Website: lowes
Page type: customer-info-address
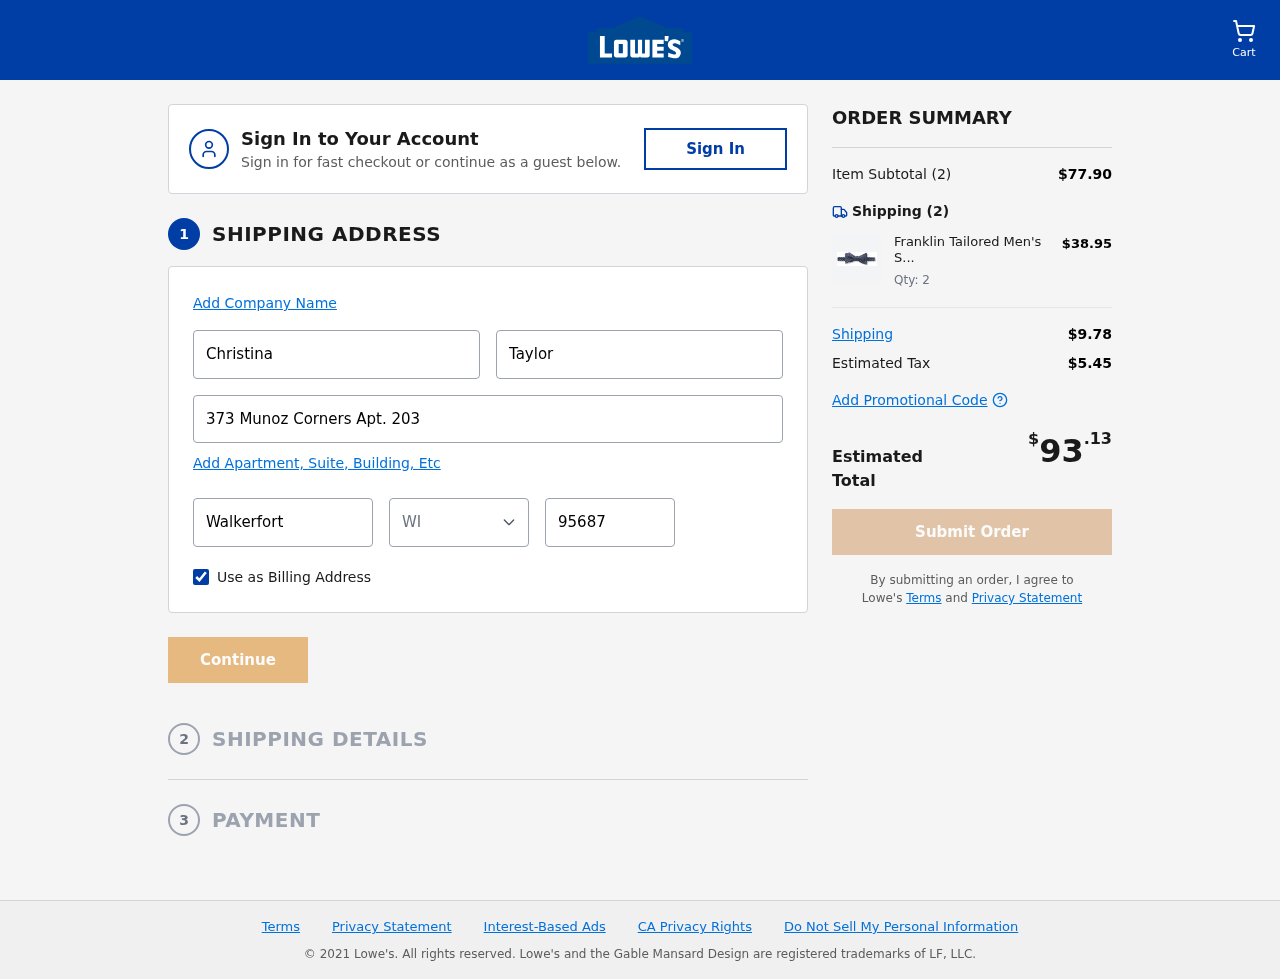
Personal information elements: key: PII_CITY
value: Walkerfort
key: PII_FIRSTNAME
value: Christina
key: PII_LASTNAME
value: Taylor
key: PII_POSTCODE
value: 95687
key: PII_STATE_ABBR
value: WI
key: PII_STREET
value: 373 Munoz Corners Apt. 203
Product elements: key: PRODUCT1_NAME
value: Franklin Tailored Men's Square Bow Tie, Navy
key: PRODUCT1_PRICE
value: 38.95
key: PRODUCT1_QUANTITY
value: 2
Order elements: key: ORDER_NUM_ITEMS
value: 2
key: ORDER_SUBTOTAL
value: $77.90
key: ORDER_NUM_ITEMS2
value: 2
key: ORDER_SHIPPING_COST
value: $9.78
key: ORDER_TAX
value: $5.45
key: ORDER_TOTAL
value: $93.13